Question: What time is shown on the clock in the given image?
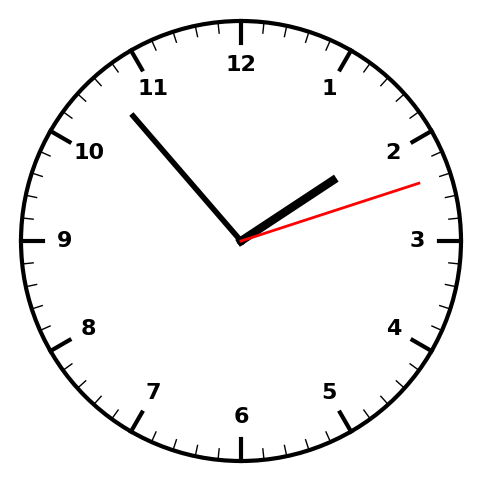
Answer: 01:53:12